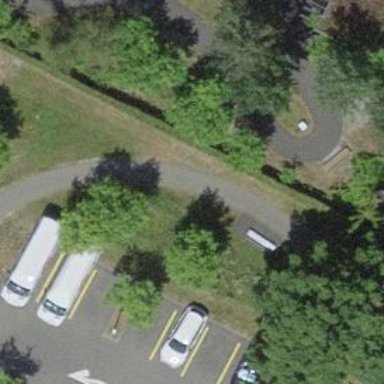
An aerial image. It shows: Bench for seating.